Aerial crown-view tile of a tropical tree (Barro Colorado Island, Panama), acquired 20241216:
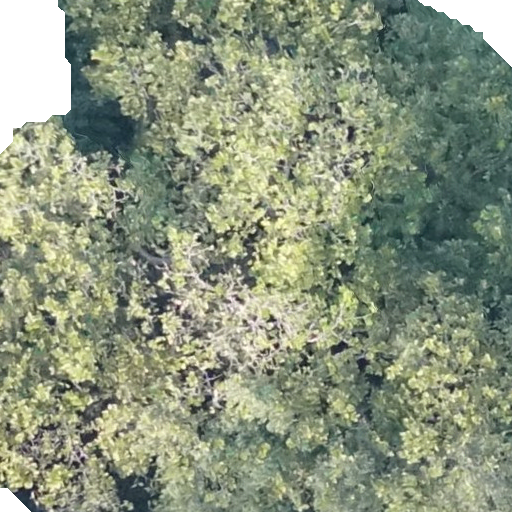
Species: Anacardium excelsum
GBIF accepted scientific name: Anacardium excelsum
Crown area: 506.901 m²